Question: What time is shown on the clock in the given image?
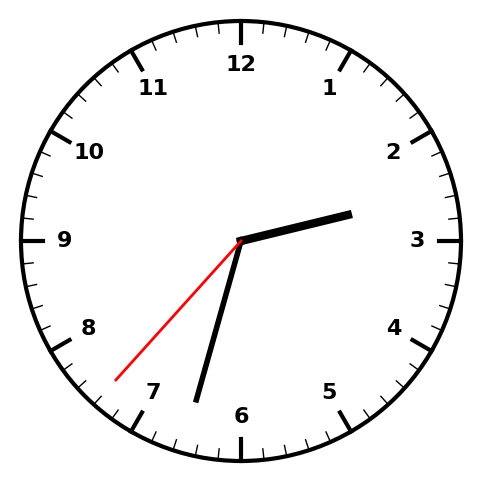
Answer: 02:32:37